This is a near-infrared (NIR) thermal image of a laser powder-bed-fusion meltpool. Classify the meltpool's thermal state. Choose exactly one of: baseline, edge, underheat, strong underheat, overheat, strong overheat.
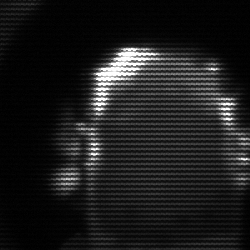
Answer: baseline